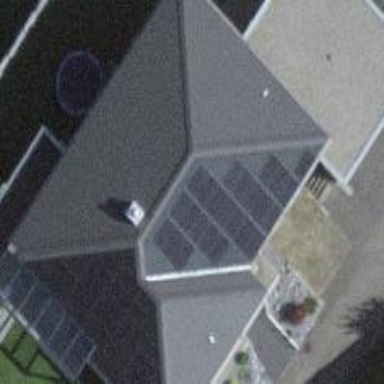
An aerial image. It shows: Solar power generator using photovoltaic method with solar photovoltaic panel types.